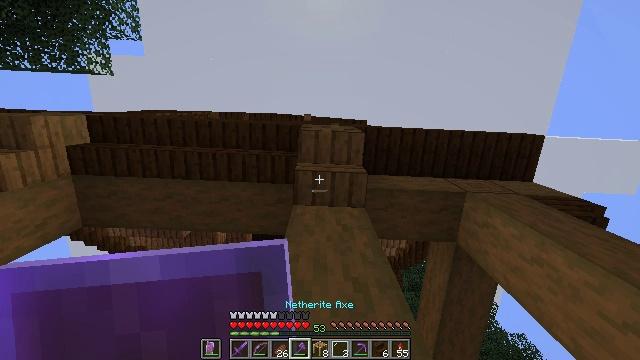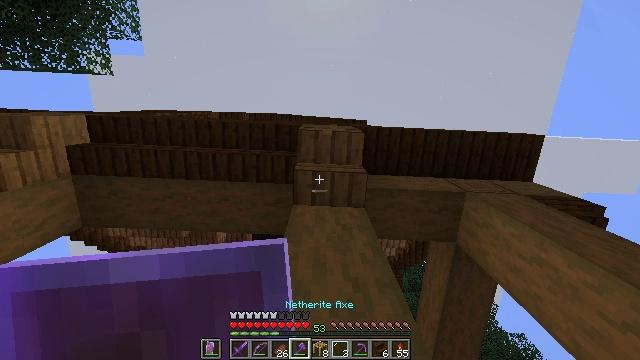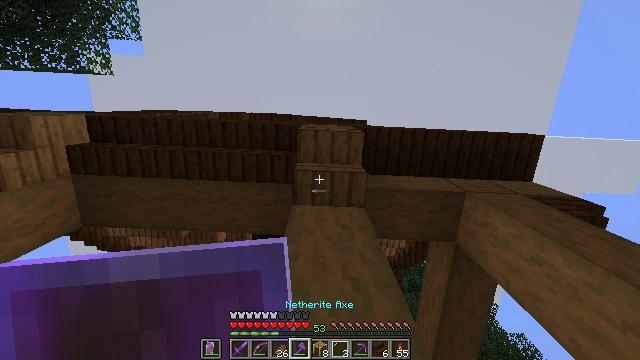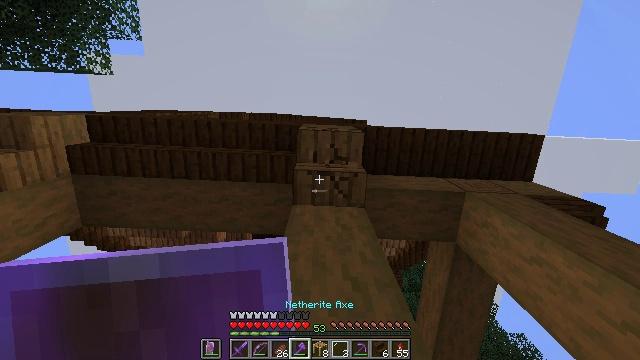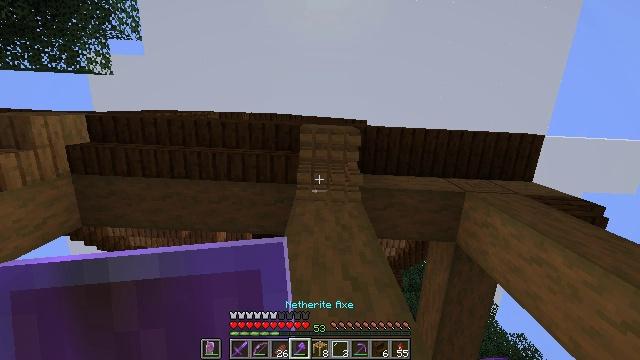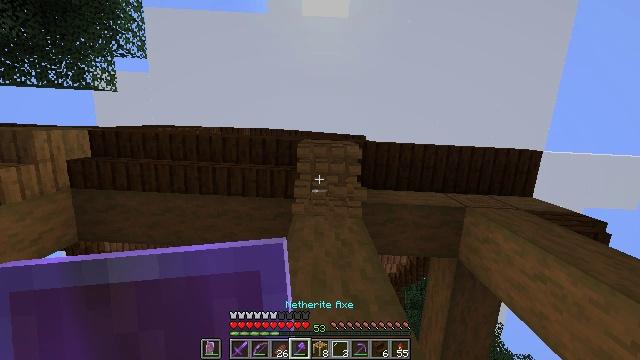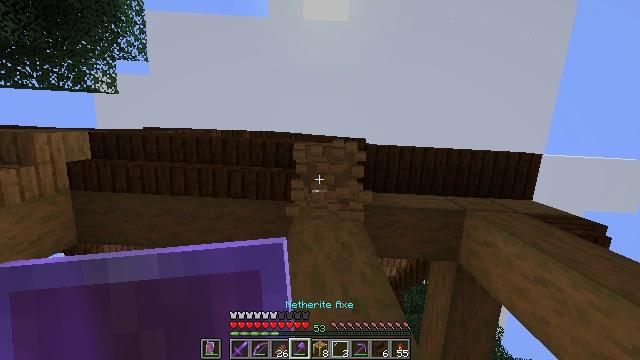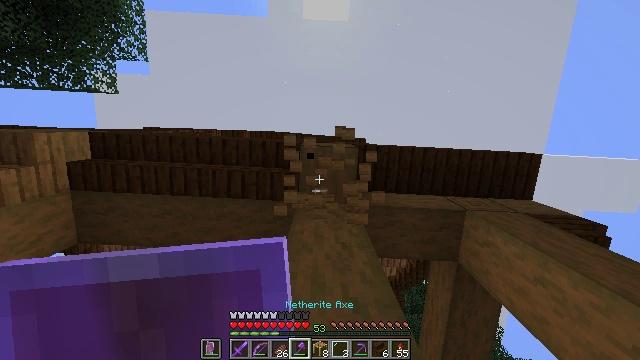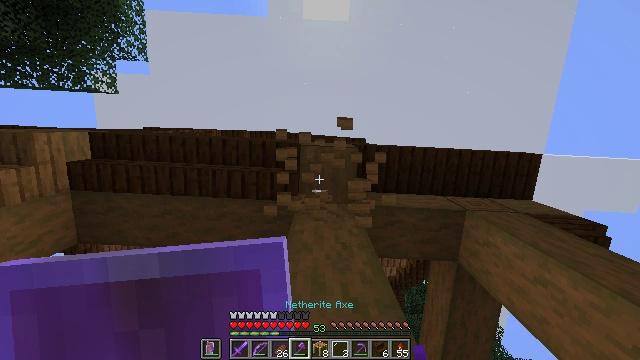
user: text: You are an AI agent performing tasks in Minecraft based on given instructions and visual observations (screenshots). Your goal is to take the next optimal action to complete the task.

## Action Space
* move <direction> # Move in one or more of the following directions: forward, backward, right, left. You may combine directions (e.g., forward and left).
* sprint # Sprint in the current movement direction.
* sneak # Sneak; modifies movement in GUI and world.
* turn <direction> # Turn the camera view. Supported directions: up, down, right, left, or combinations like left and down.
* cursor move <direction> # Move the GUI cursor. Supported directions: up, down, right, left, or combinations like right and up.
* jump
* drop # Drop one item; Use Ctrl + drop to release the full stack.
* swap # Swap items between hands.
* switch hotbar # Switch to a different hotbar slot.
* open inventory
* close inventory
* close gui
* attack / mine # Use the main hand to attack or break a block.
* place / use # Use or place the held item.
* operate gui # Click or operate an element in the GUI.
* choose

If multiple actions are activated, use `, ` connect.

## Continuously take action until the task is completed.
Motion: motion action
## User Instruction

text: Mine the spruce stairs block.
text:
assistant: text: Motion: move forward
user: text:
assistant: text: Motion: no_op
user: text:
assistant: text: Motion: attack / mine
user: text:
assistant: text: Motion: attack / mine
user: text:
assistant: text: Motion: turn up, attack / mine
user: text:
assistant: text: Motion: no_op
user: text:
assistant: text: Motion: no_op
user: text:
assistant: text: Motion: no_op
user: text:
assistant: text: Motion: no_op